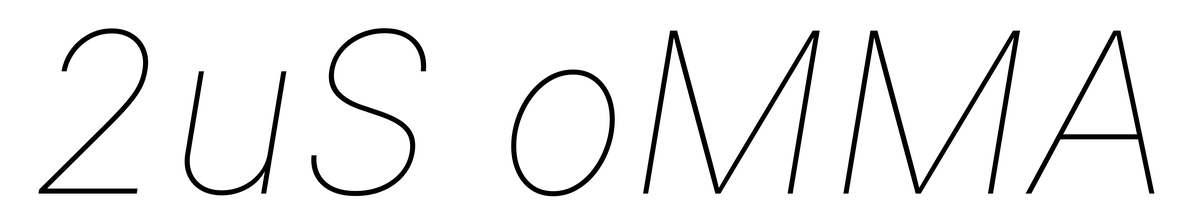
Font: Inter-Italic_Thin_Italic